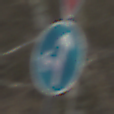
Verkehrszeichen: VorgeschriebeneFahrtrichtungGeradeausOderLinks
Zusatzzeichen oben: VorfahrtGewaehren
Umgebung: Outdoor, Nature
Tageszeit: MorningAfternoon
Wetter: Clear
Licht: Natural
Jahreszeit: Winter
Kontrast: HighContrast